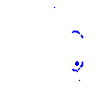
Particle: proton